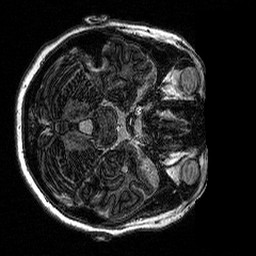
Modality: MP2RAGE
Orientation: axial
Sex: female
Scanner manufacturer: siemens
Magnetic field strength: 3 T
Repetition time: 5 s
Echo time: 0.00292 s